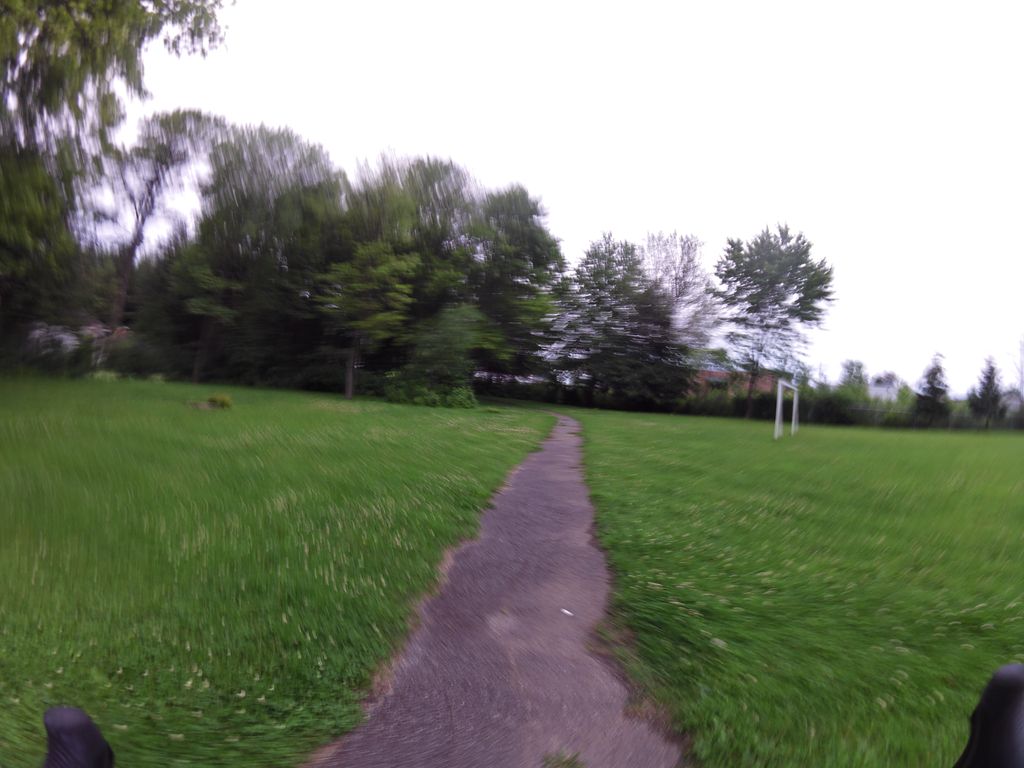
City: ottawa-gatineau